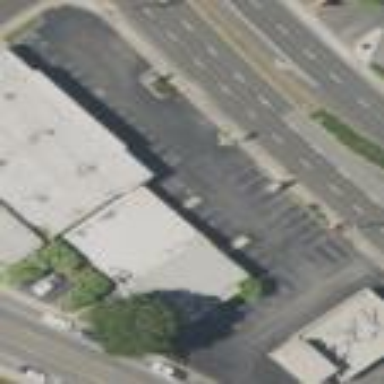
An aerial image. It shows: Parking area with asphalt surface.